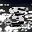
Label: 3